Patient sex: M
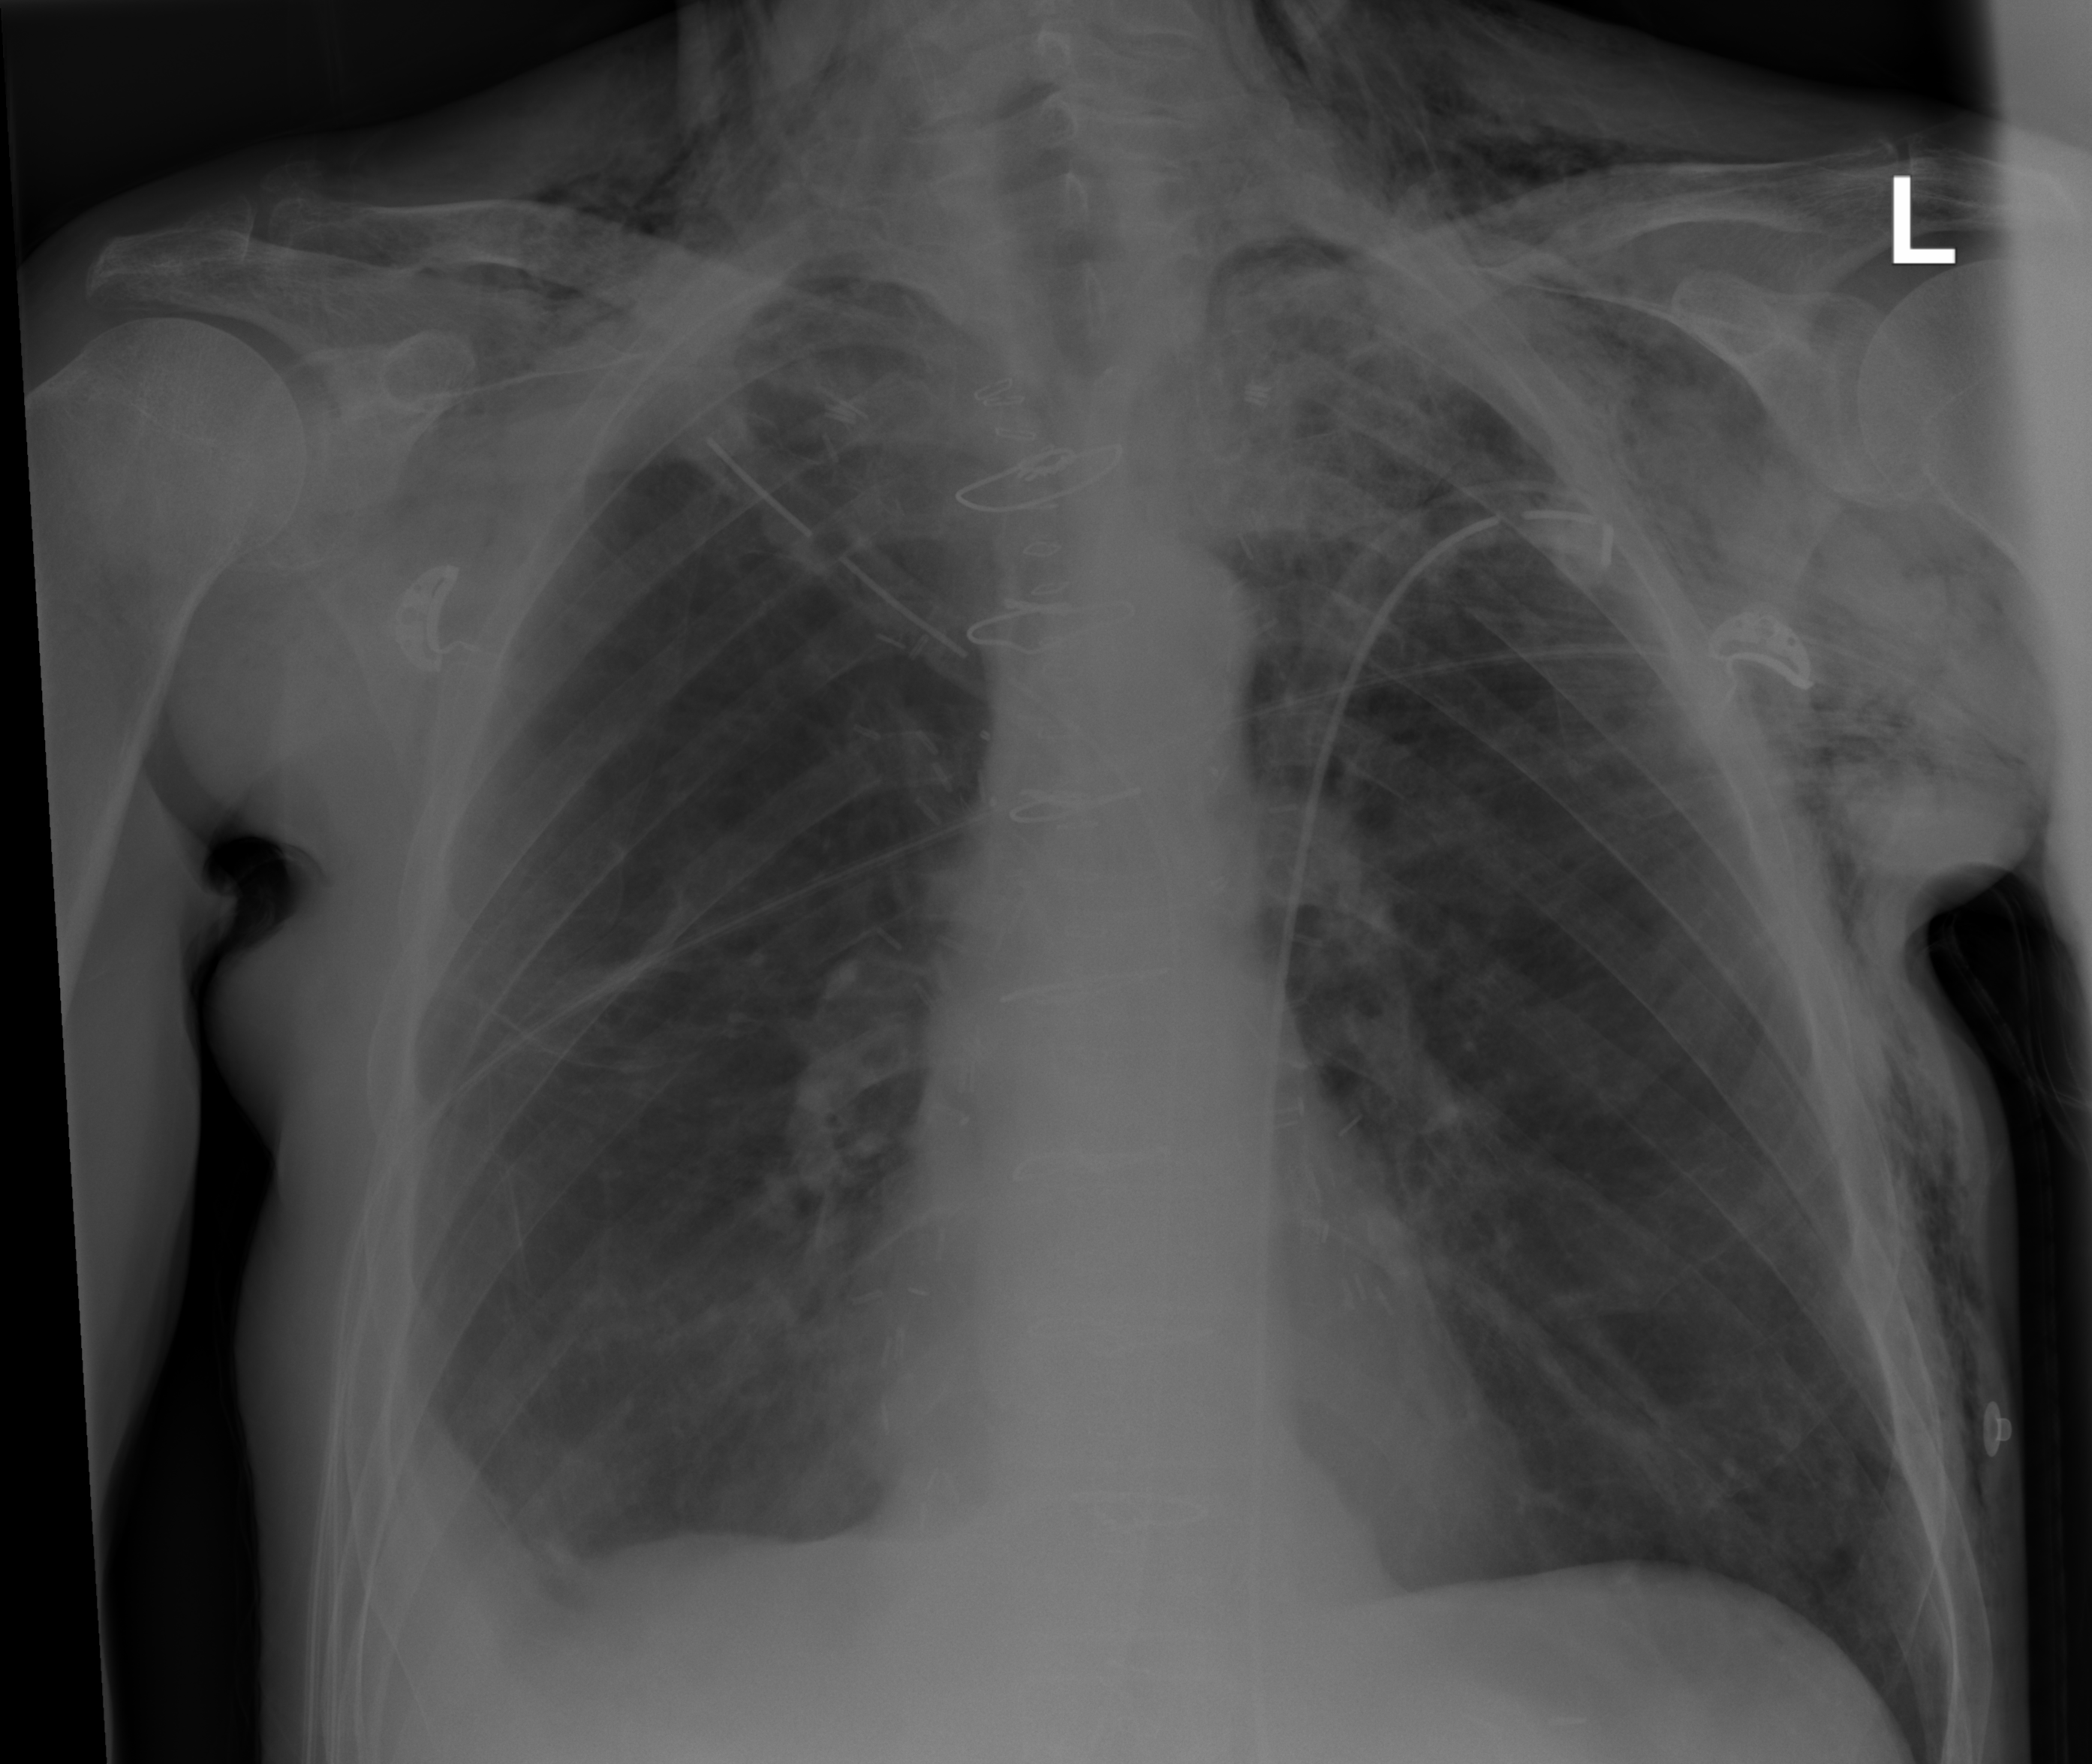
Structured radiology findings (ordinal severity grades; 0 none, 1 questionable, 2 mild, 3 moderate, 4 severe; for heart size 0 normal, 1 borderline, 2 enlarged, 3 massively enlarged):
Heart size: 0
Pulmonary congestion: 0
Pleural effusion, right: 2
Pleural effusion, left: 0
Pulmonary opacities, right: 0
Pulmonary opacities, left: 0
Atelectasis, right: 2
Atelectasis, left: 0